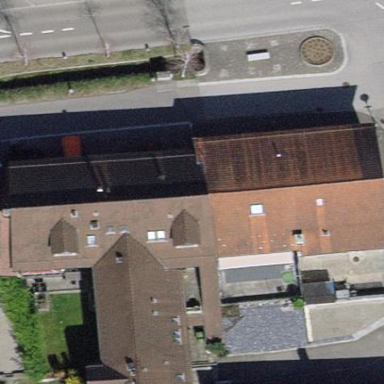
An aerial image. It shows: Building with tile roof.